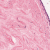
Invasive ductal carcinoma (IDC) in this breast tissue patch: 0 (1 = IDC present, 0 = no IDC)